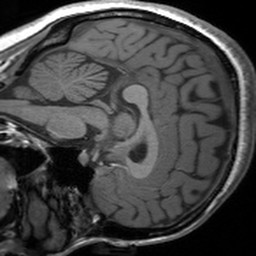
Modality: T1w
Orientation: sagittal
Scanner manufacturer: siemens
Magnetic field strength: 3 T
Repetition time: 1.54 s
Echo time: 0.00234 s